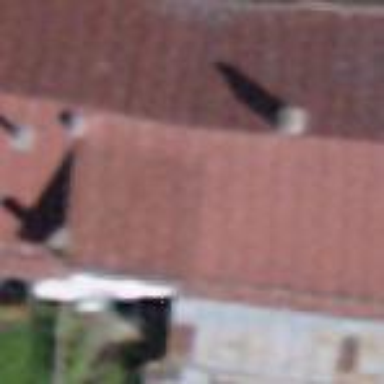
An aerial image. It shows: Gabled barn with the roof oriented along its structure.